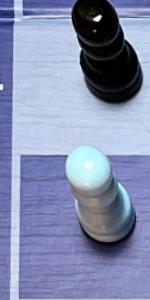
Label: Pawn_White